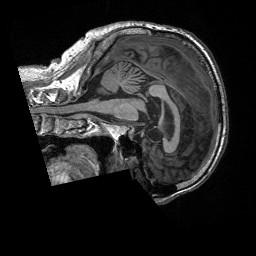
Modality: T1w
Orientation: sagittal
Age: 69
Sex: male
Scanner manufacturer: siemens
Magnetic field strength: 3 T
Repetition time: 2.4 s
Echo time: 0.00226 s